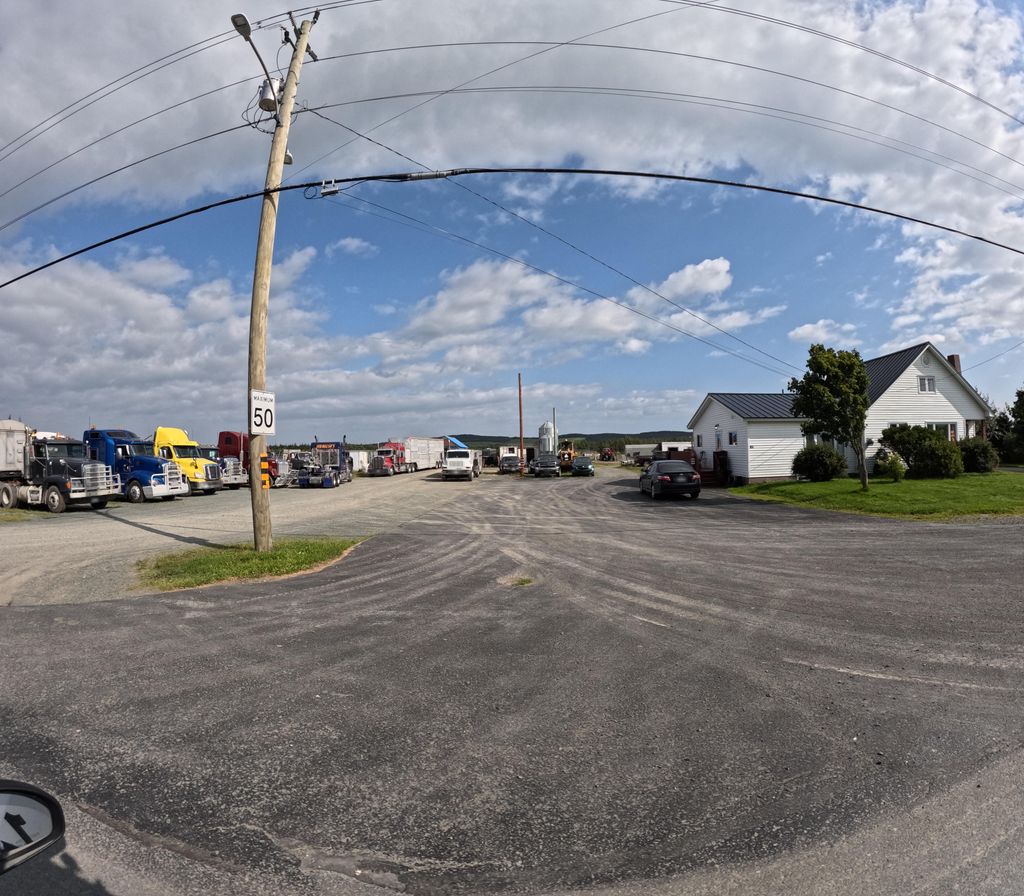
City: st_johns